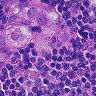
Metastatic tissue present: yes